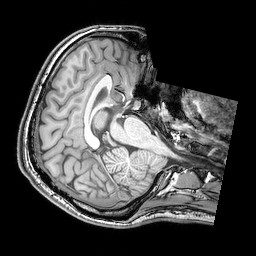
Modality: T1w
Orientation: axial